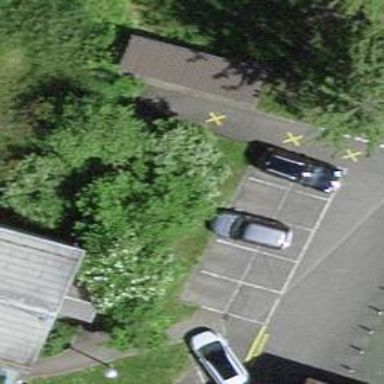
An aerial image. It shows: Street-side parking area.